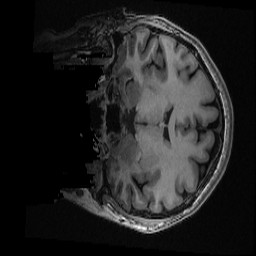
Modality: T1w
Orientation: coronal
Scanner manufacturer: ge
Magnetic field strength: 3 T
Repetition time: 0.008164 s
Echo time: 0.003184 s